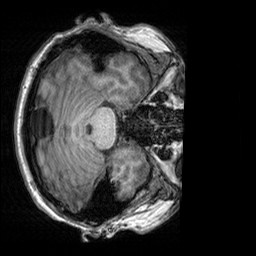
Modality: T1w
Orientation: axial
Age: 32
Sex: male
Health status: healthy
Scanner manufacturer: siemens
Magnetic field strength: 3 T
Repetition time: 2.3 s
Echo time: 0.00303 s